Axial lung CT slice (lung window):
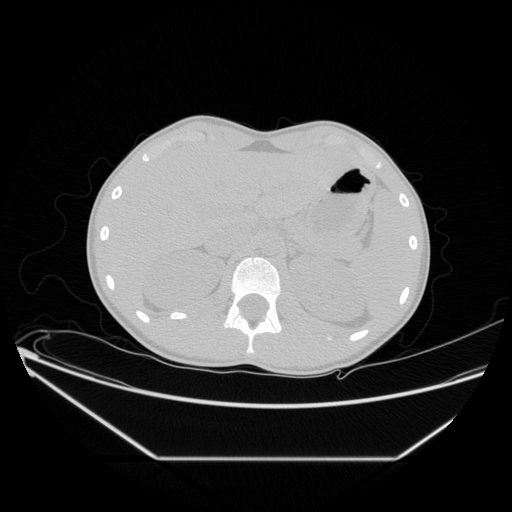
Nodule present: no